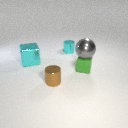
small cyan metal cylinder behind large cyan metal cube